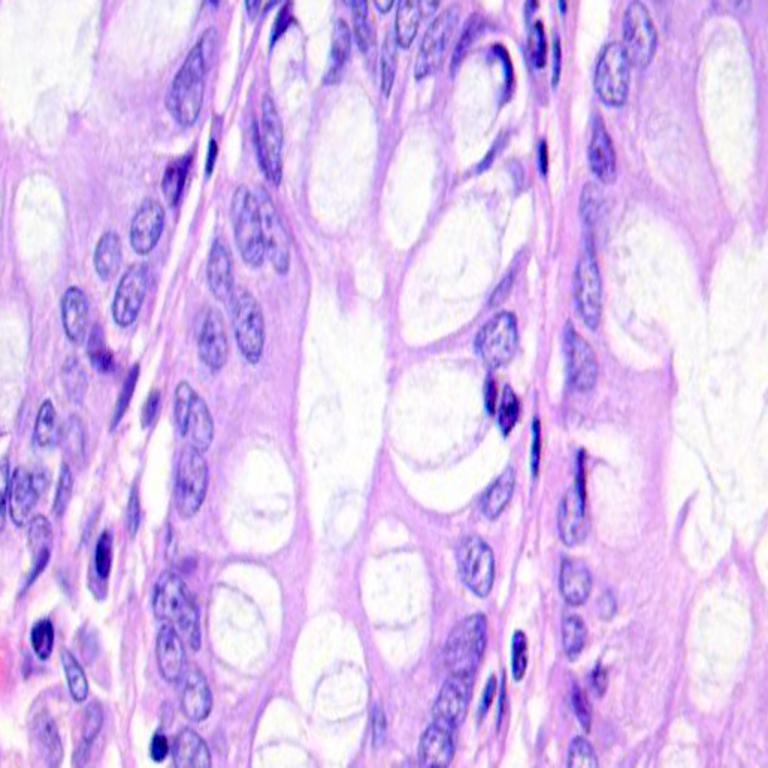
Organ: colon
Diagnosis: benign